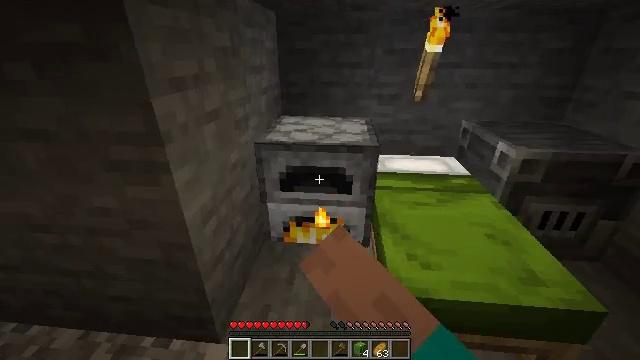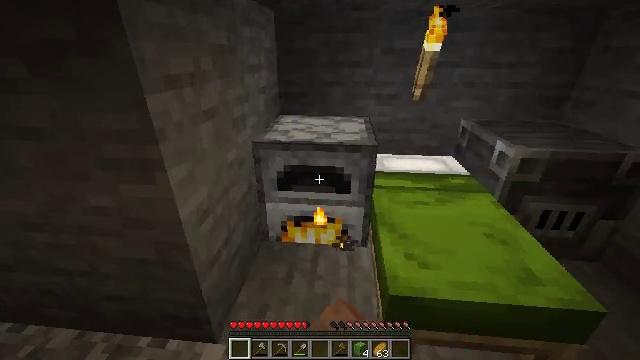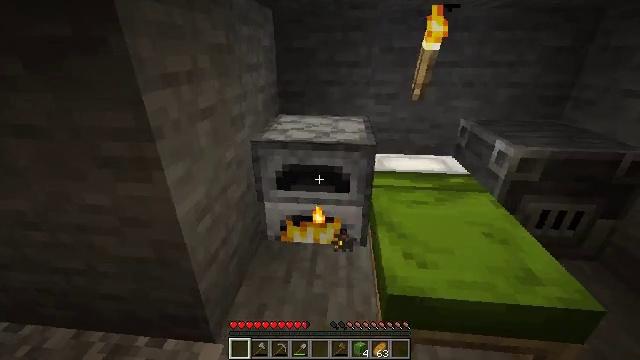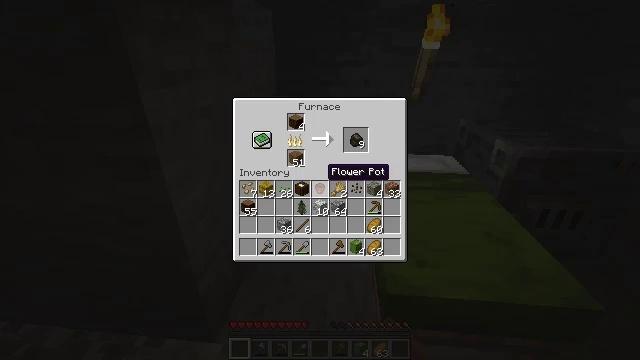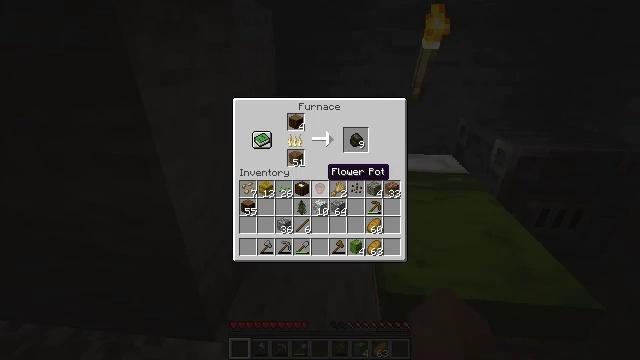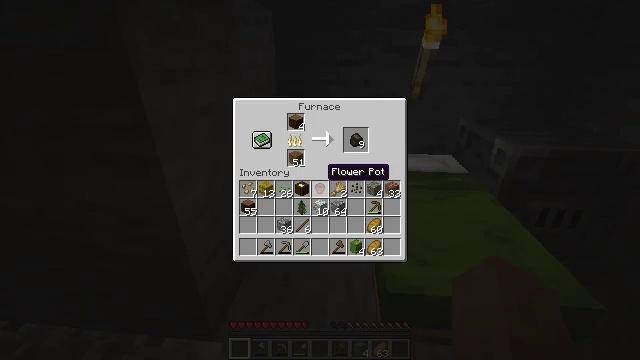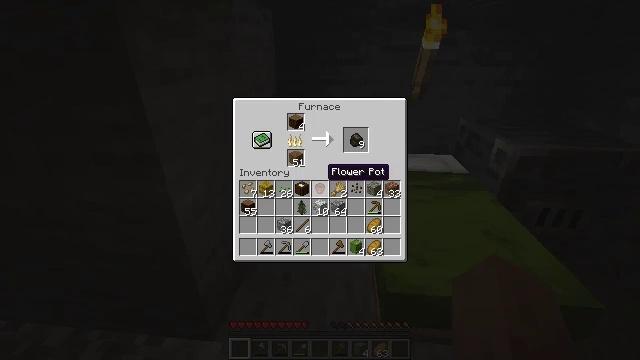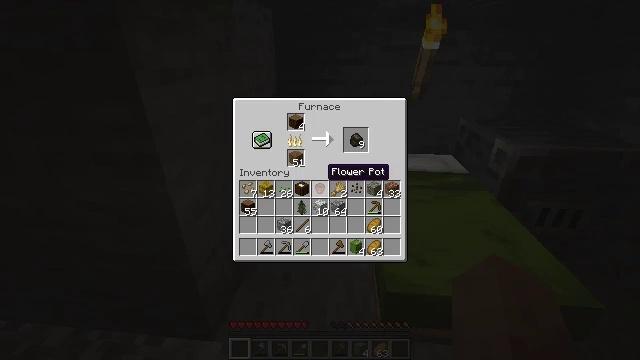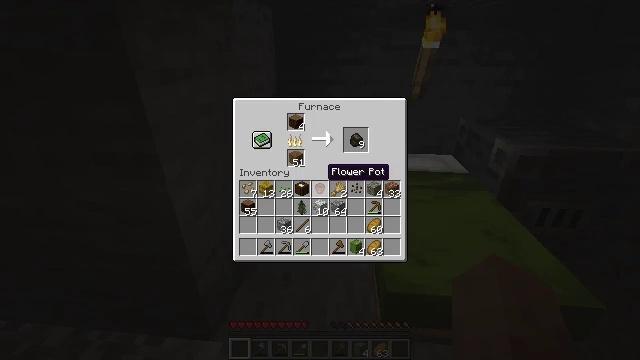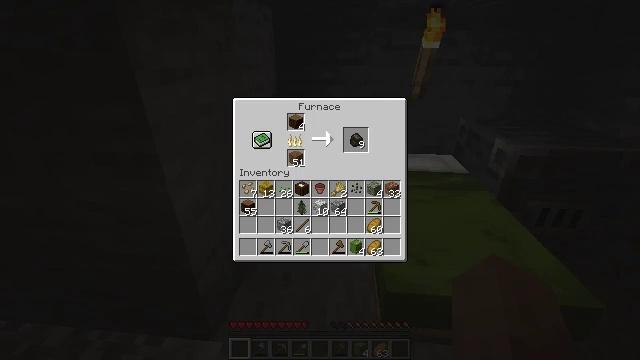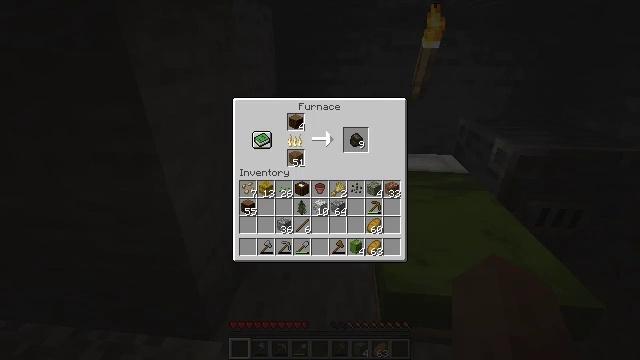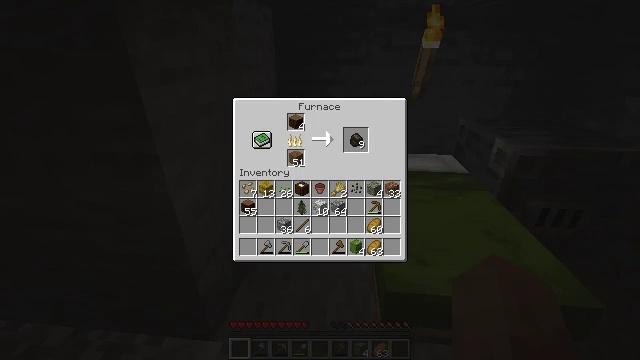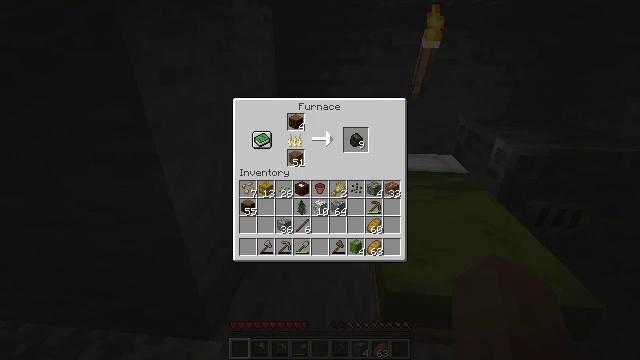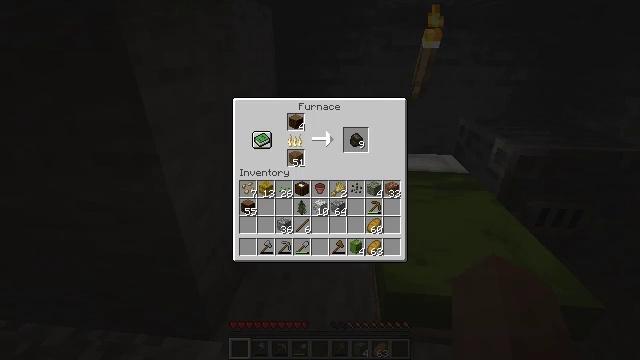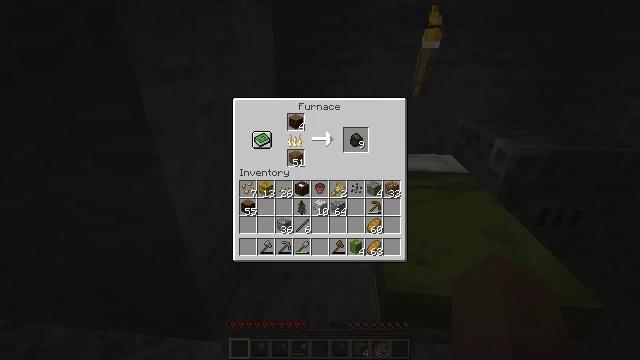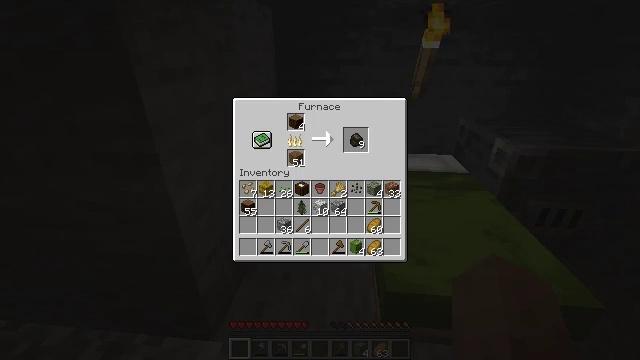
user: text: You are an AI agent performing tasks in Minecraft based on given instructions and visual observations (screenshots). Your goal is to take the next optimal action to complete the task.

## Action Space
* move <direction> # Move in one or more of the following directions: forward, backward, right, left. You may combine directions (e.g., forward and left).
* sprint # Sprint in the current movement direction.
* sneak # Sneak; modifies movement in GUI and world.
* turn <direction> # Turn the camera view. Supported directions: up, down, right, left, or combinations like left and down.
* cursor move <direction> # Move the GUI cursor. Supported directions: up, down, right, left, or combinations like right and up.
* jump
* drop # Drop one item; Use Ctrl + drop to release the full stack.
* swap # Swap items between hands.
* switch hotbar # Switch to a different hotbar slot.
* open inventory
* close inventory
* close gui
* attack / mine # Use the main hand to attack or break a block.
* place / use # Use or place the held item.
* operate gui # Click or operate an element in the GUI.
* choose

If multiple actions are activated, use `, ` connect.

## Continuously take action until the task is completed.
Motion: motion action
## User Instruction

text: craft item air
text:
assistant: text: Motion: no_op
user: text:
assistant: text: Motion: no_op
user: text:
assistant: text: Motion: open gui
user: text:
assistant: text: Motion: no_op
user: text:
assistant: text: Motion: no_op
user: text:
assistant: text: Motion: sneak
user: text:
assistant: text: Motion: sneak
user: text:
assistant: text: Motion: sneak
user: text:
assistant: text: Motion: sneak, cursor move right and up
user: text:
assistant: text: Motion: sneak, cursor move up
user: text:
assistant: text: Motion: sneak
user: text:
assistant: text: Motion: sneak, cursor move up
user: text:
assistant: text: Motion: sneak
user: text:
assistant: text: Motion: sneak
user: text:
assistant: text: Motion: sneak
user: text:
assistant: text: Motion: sneak
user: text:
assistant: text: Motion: sneak
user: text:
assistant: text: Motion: sneak
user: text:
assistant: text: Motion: sneak
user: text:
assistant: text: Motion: sneak, operate gui
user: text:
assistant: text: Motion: sneak, operate gui
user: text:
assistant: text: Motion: sneak, operate gui
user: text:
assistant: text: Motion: sneak
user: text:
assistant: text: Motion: sneak
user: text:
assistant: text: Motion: sneak
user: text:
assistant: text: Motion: sneak, cursor move left
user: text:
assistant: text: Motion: sneak, cursor move left
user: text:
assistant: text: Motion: sneak, cursor move left
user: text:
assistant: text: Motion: sneak
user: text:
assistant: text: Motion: sneak